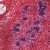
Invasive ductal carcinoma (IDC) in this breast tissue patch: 0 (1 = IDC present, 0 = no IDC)